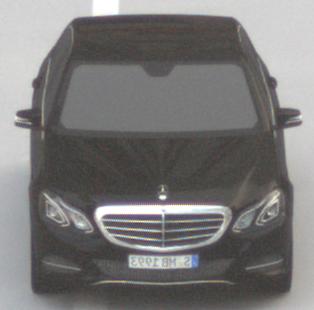
Make: Mercedes-Benz
Model: E 200
Detailed model: E-Class (212) Limousine
Model produced from: 2013/04
Model produced until: 2015/10
Doors: 4
Color: black
Road condition: dry road
Daytime: morning or afternoon
Contrast: low contrast